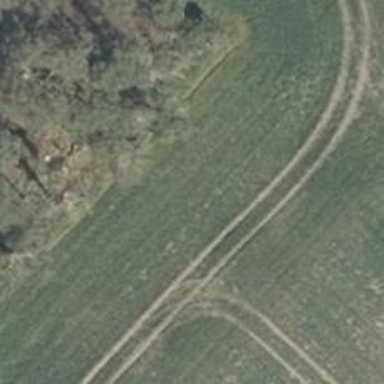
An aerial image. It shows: Hunting stand.